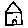
Label: house